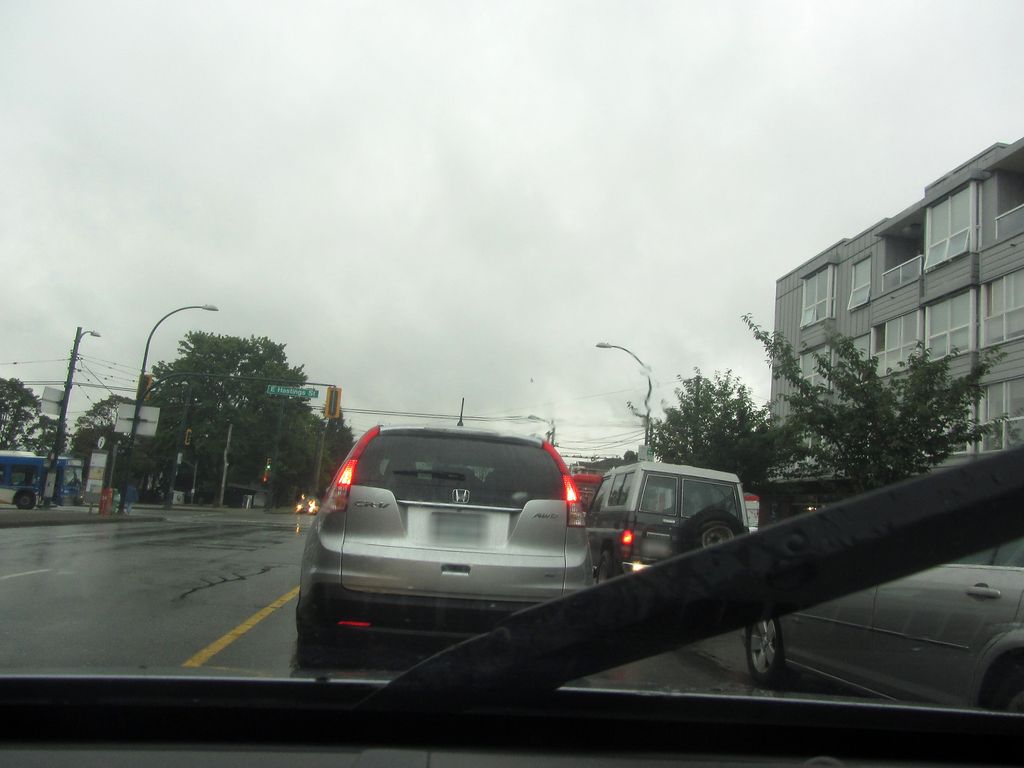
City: vancouver